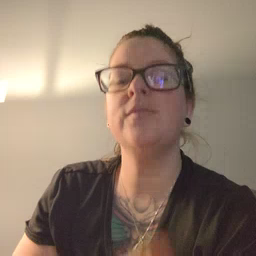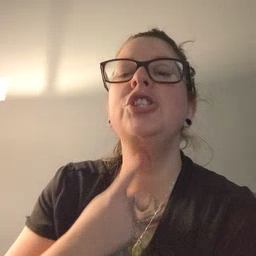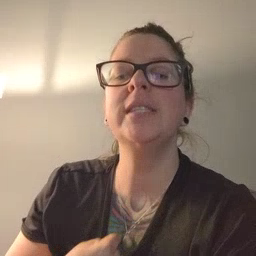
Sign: thirsty